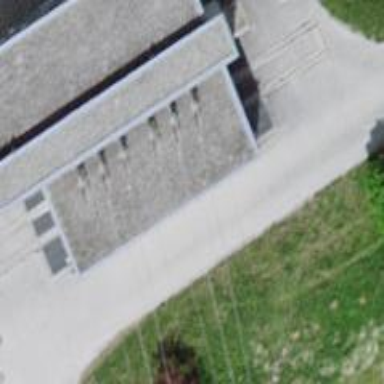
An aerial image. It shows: Distribution level power substation inside building.